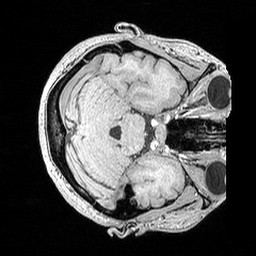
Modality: MP2RAGE
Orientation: axial
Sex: female
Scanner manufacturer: siemens
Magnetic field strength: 3 T
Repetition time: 5 s
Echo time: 0.00292 s